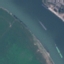
Land use / land cover: River